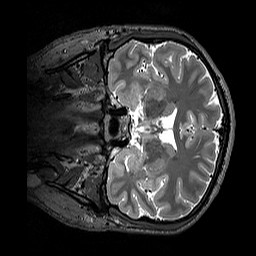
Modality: T2w
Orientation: coronal
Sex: male
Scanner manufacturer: siemens
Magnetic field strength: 3 T
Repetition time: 3.2 s
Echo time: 0.409 s